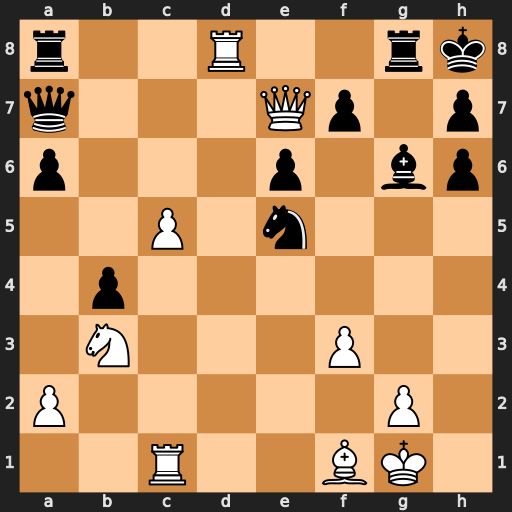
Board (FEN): r2R2rk/q3Qp1p/p3p1bp/2P1n3/1p6/1N3P2/P5P1/2R2BK1
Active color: w
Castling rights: -
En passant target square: -
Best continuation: Qf6#